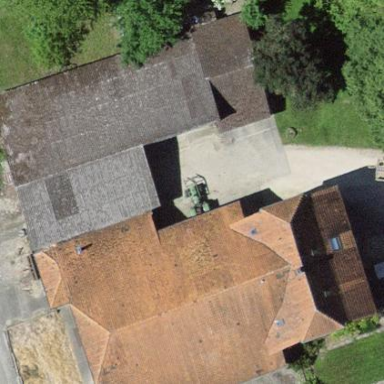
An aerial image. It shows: Rural barn.